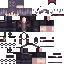
A male human skin with medium skin, wearing brown long hair dressed in a blue hoodie and black pants, featuring a closed mouth.